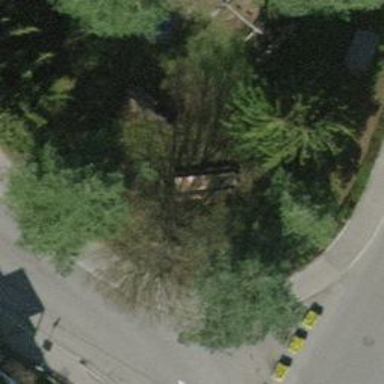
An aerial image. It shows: Picnic table located in leisure land area.